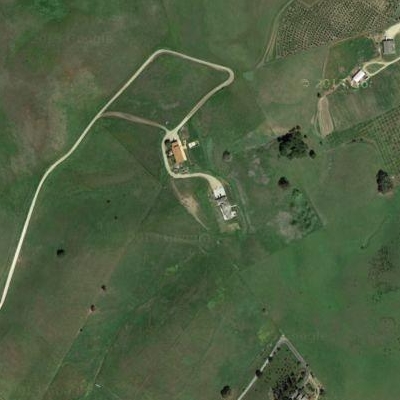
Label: Grass